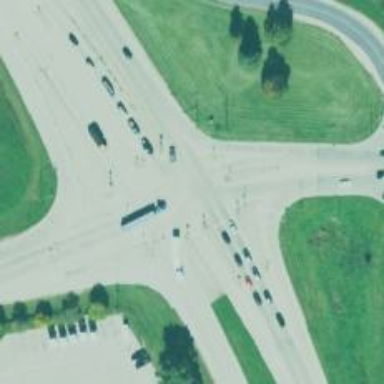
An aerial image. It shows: Trunk link highway.